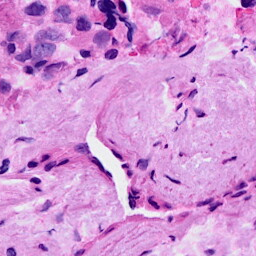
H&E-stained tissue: Breast